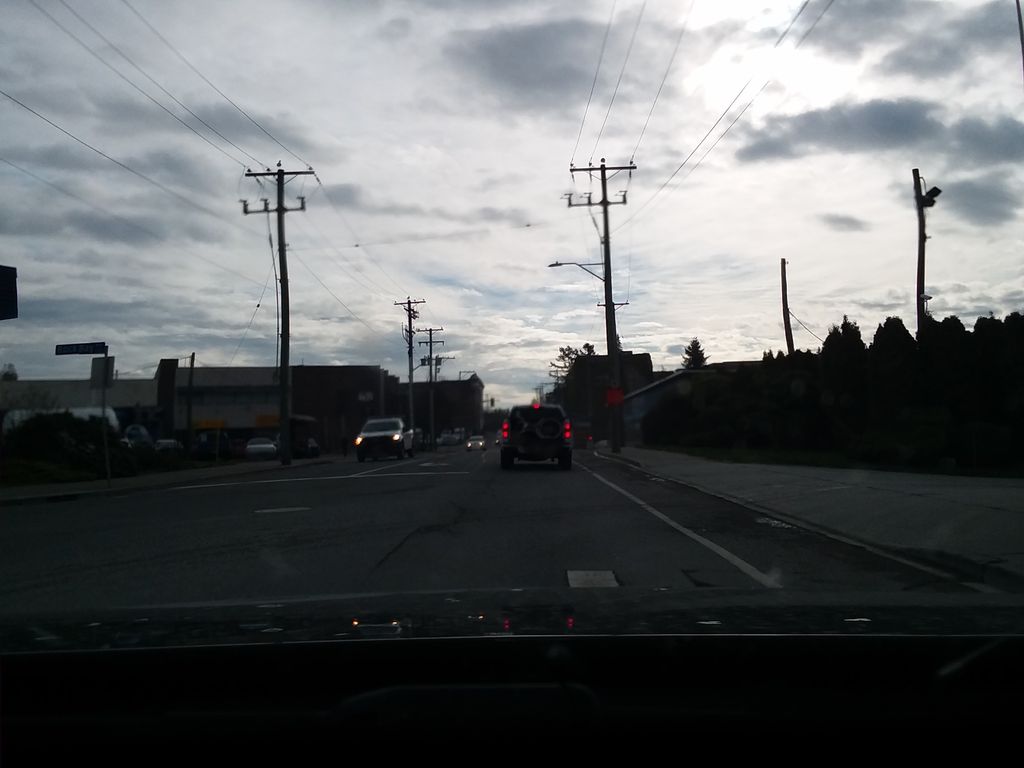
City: victoria